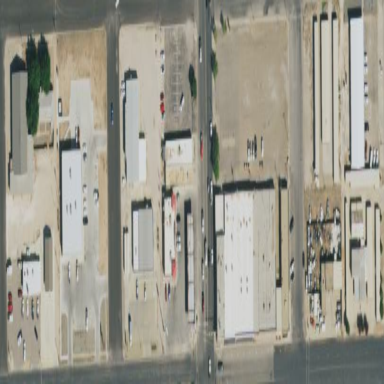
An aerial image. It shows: Retail area.